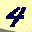
Label: 4